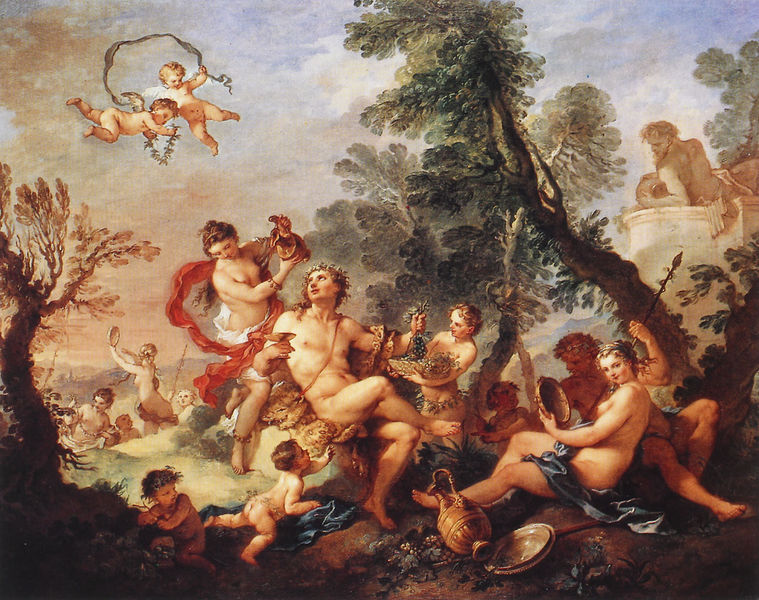
Titel: Bacchanal
Künstler: Charles Joseph Natoire
Institution: Houston, Museum of Fine Arts
Schlagwörter: akt, baum, blau, flügel, gemälde, gott, gruppe, himmel, laub, mann, nackt, wasser, wolken, bäume, frauen, grün, landschaft, menschen, blumen, braun, kleider, männer, weiss, blüten, obst, rot, wiese, fest, feier, gelage, band, barock, schale, schüssel, natur, figur, tücher, girlande, seide, wald, fliegen, kinder, amphore, engel, früchte, garten, krug, skulptur, statue, trauben, lanze, wein, nackte, lorbeer, girlanden, götter, bacchus, griechisch, pan, fröhlich, balu, gottheit, reben, amor, putten, panflöte, tamburin, weingott, engelschar, lnaze, weinfest, #krug, fengel